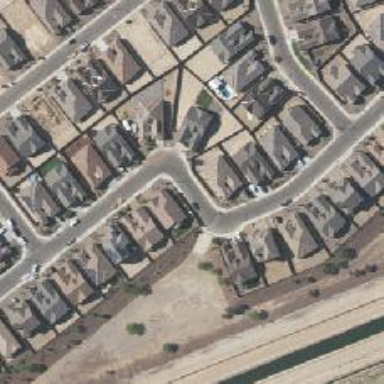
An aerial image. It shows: Residential road.